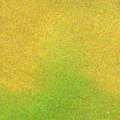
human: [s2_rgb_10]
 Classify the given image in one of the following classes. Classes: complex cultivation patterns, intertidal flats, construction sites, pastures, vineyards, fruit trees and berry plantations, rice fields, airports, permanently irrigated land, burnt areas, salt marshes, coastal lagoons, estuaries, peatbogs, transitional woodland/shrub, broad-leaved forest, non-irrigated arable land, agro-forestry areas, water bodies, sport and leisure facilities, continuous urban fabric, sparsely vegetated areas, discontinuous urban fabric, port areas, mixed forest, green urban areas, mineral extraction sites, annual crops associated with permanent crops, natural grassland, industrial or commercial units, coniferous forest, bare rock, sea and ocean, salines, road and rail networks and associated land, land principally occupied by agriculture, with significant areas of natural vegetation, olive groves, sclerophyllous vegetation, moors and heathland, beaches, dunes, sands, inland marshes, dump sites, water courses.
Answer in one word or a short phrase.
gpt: coastal lagoons